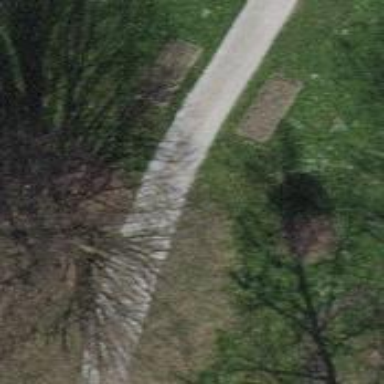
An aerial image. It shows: Compacted path road.